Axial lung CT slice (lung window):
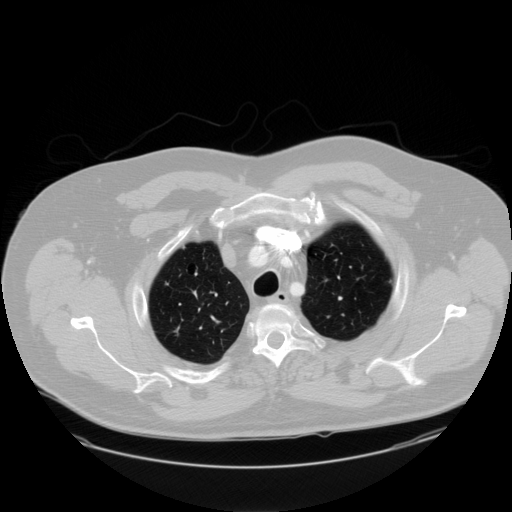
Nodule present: no